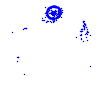
Particle: electron